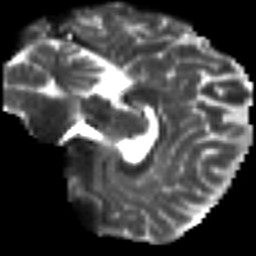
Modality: T2w
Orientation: sagittal
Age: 29
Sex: female
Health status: ill
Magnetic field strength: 3 T
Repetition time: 9 s
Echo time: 0.093 s